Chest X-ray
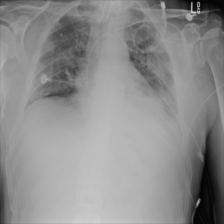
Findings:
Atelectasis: negative
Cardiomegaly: negative
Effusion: positive
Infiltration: negative
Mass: negative
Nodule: negative
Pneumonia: negative
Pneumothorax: negative
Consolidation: negative
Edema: negative
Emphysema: negative
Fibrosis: negative
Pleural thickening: negative
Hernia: negative